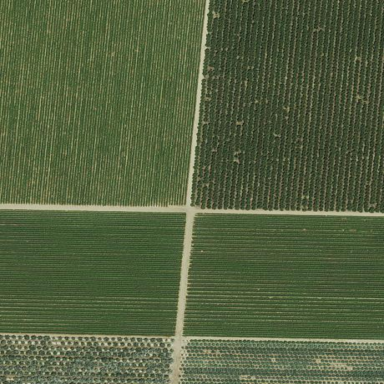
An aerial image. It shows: Vineyard.